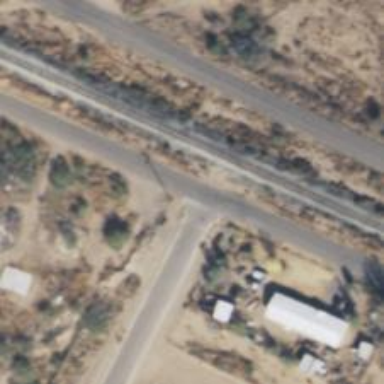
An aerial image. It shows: Residential road.